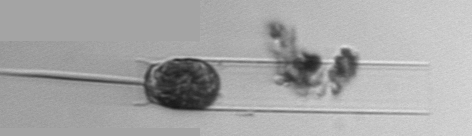
Label: Ditylum_brightwellii